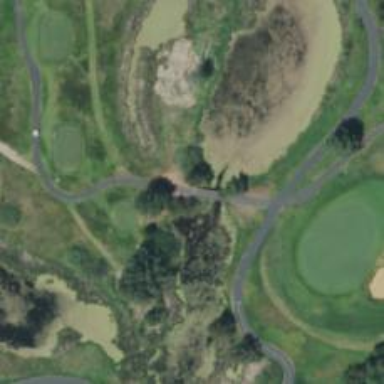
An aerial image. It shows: Path with asphalt surface crossing bridge. It is cartpath for golf.